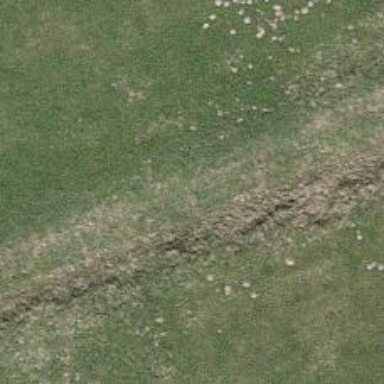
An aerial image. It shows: Track with grade5 tracktype.